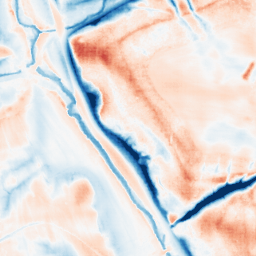
Category: classical
Decomposition family: gaussian
Decomposition parameters: sigma: 10
Upsampling method: sinc_blackman
Upsampling parameters: scale: 4
kernel_size: 8
Upsampling scale: 4